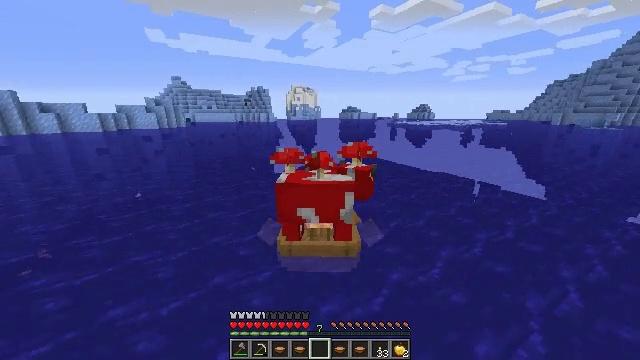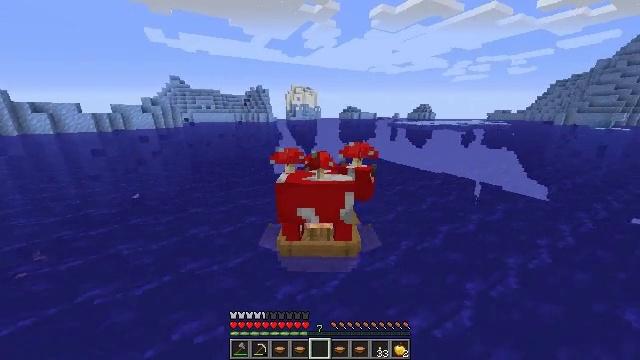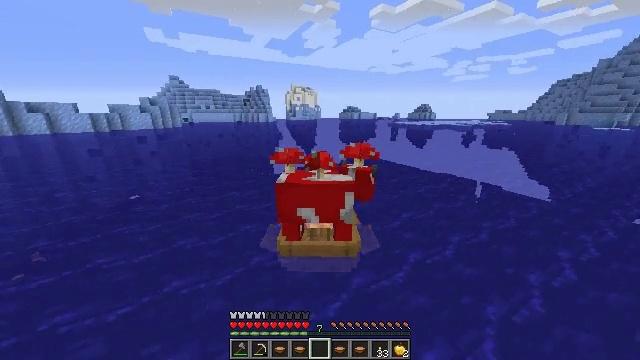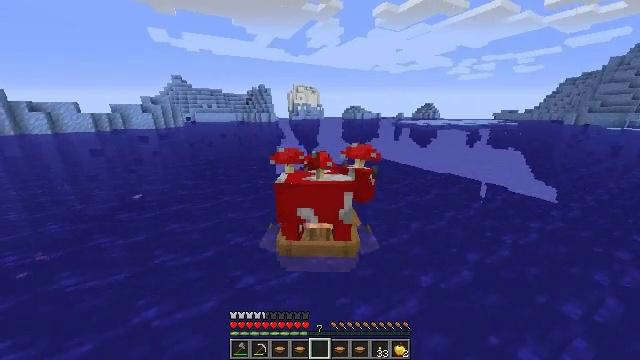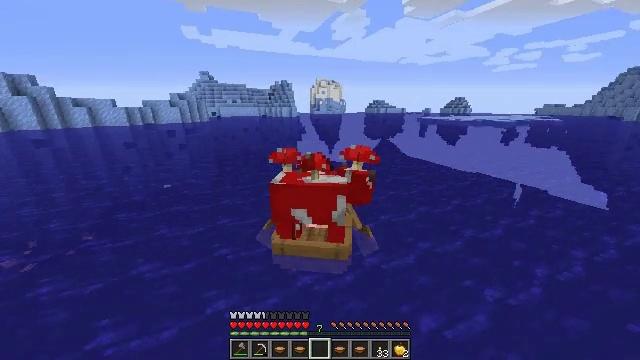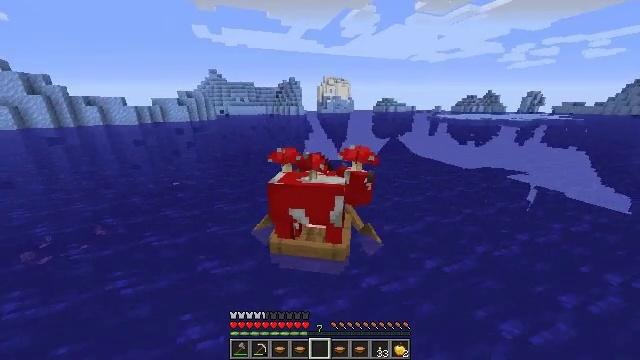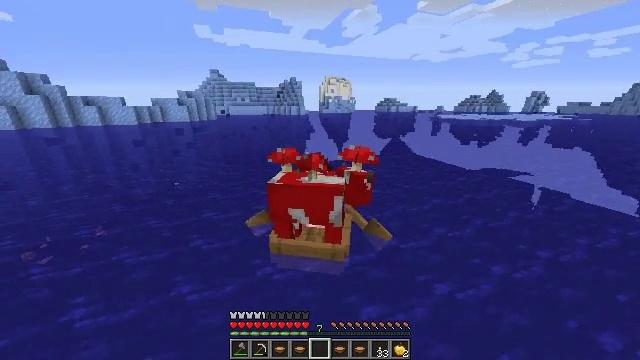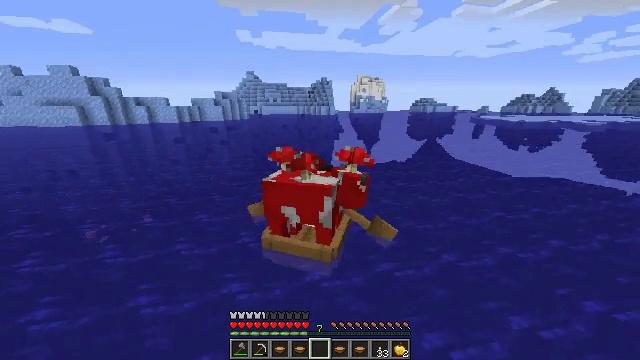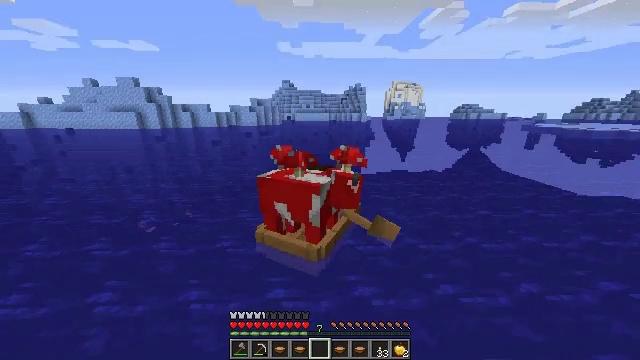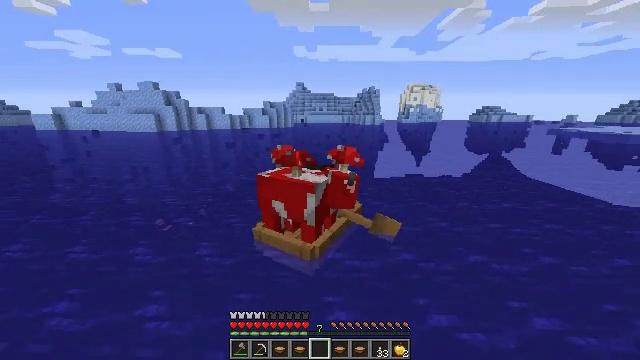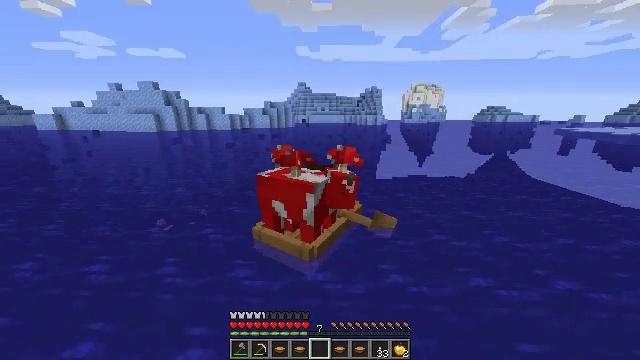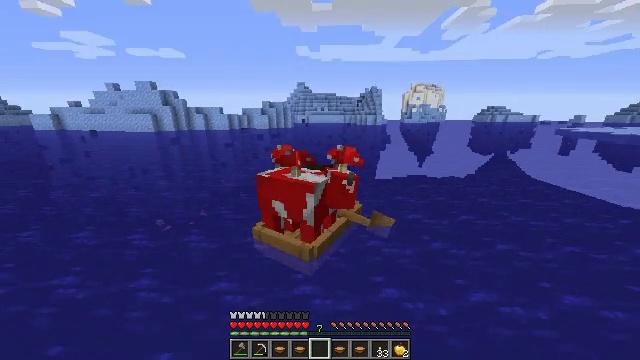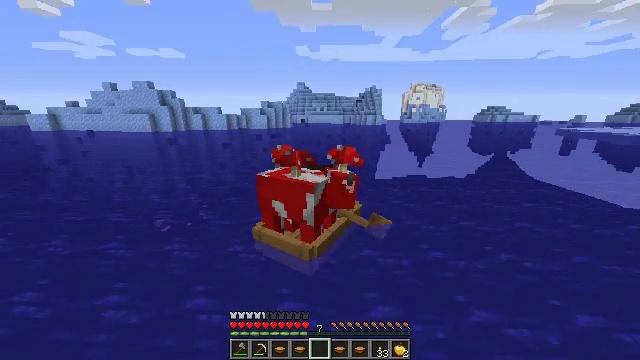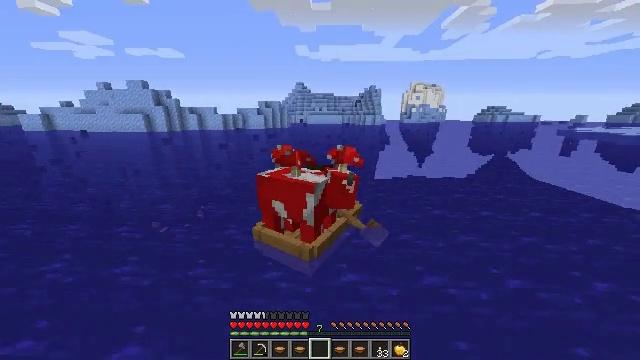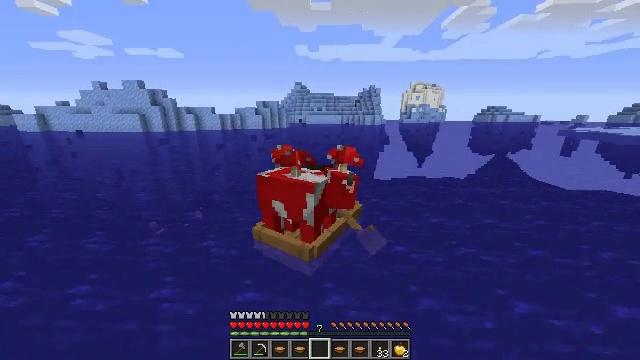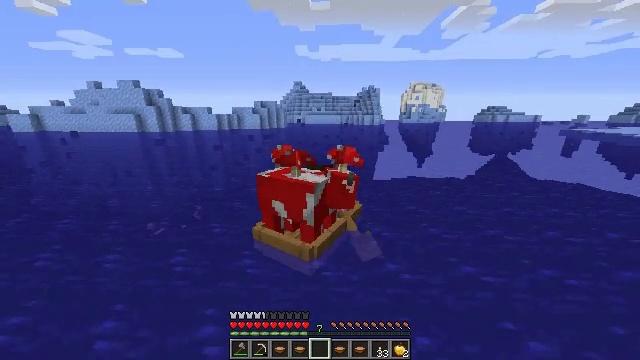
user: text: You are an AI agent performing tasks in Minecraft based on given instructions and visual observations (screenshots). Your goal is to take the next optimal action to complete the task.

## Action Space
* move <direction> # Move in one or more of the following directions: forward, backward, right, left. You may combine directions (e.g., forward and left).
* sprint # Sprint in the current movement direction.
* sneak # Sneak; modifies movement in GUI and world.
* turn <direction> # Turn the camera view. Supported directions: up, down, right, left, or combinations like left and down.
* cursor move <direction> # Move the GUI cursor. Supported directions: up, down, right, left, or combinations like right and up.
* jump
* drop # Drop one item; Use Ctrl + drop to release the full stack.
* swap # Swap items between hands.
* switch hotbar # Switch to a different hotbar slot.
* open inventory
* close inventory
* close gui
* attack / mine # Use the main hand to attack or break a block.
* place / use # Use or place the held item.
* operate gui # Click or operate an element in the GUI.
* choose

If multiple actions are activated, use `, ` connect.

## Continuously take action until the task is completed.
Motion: motion action
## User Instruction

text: Drop a mushroom stew.
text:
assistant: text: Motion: move forward
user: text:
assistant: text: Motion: move forward
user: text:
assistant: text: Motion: move forward
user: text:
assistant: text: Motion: move forward, turn left and down
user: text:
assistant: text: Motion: move forward, turn left
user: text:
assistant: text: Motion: move forward
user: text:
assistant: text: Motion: move forward, turn left
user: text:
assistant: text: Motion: move forward, turn left and up
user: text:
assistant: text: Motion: move forward, turn left
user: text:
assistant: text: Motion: move forward
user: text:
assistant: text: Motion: move forward
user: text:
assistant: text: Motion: move forward
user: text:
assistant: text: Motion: move forward
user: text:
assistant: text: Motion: move forward
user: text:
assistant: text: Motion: move forward
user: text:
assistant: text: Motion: move forward
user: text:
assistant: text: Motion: move forward
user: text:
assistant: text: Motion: move forward, turn left
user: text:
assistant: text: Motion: move forward, turn left
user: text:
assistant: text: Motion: move forward, turn left
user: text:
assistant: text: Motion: move forward, turn left and up
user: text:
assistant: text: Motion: move forward, turn left and up
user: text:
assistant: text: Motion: move forward, turn left
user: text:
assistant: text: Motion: move forward, turn left
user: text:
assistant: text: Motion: move forward
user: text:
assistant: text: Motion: move forward
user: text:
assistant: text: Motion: move forward
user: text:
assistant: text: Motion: move forward
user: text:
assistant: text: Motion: move forward, turn right and up
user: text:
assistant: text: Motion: move forward, turn right and up